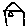
Label: house